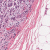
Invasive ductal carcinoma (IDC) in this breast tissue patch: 1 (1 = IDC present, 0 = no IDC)